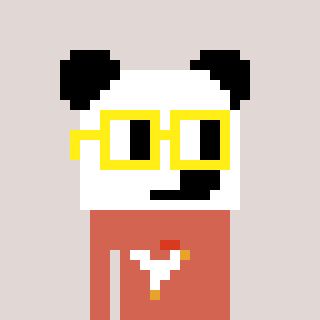
a pixel art character with square yellow glasses, a panda-shaped head and a peachy-colored body on a warm background